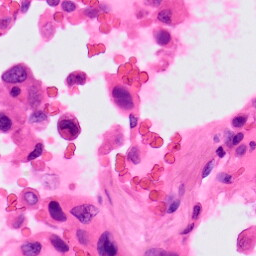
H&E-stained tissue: Lung